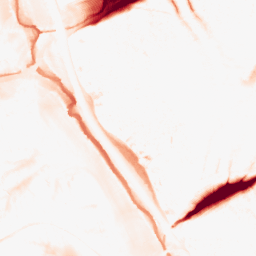
Category: morphological
Decomposition family: tophat
Decomposition parameters: size: 20
mode: black
Upsampling method: bicubic
Upsampling parameters: scale: 4
Upsampling scale: 4